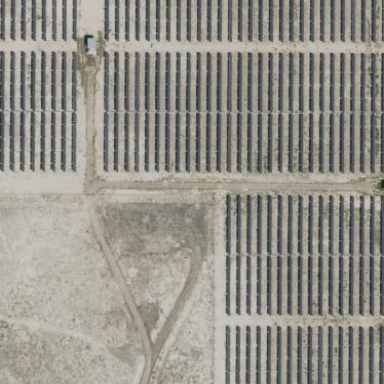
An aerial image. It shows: Solar power plant.